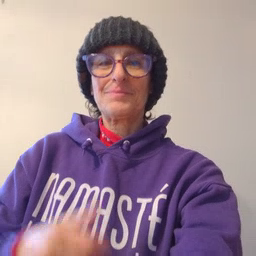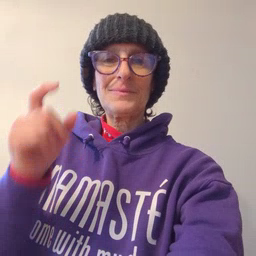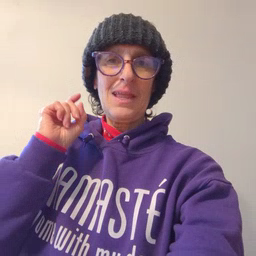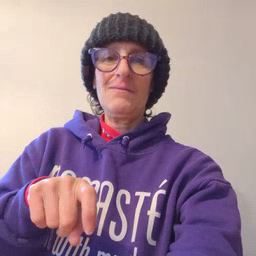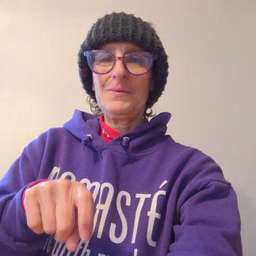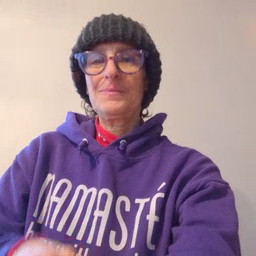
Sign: haveto